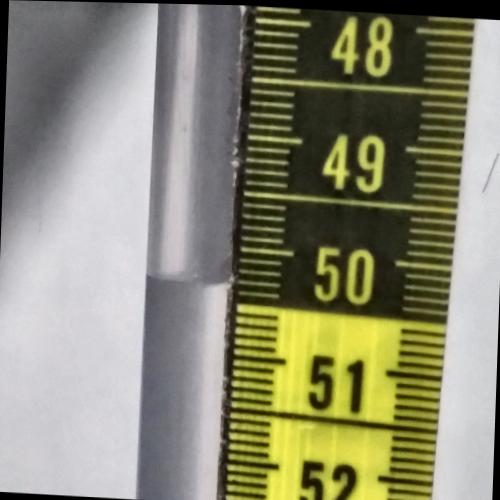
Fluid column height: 50.3 cm